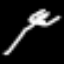
Label: fork